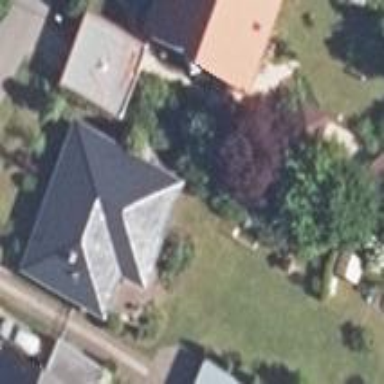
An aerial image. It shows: Simple house.